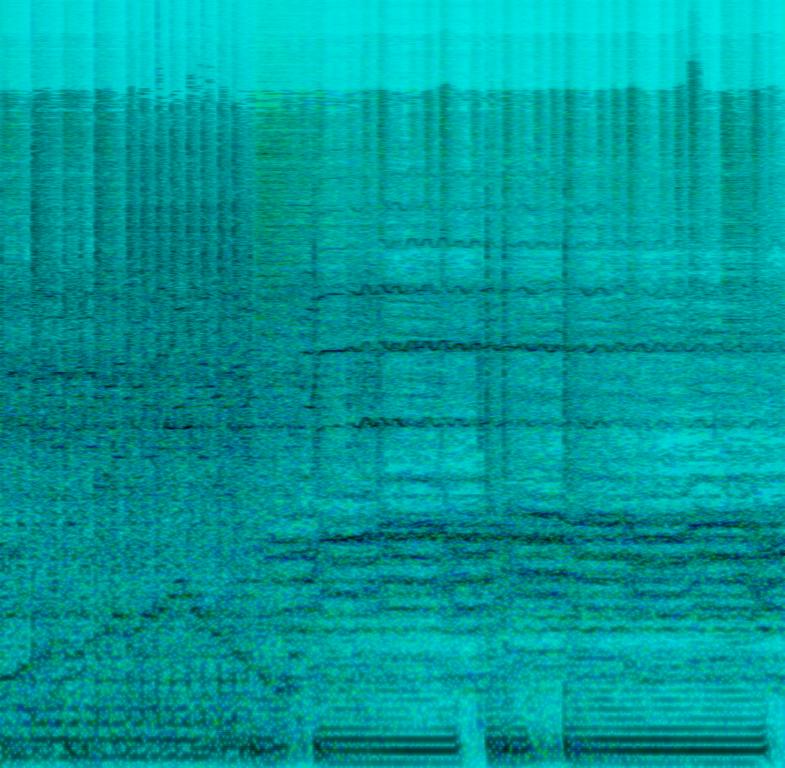
This music is an animated instrumental. The. Tempo is fast with an intense electric guitar feedback, powerful backup vocalisation, boomy bass drops, intense drumming, tambourine or shaker beats, keyboard harmony and electric guitar riff. The music is engaging, bustling, energetic, melodious and seems to be burgeoning and increasing. The vocalisation is the backbone of this music, giving it an intense, mystical, impactful and enigmatic vibe. This music is Alternative Rock.